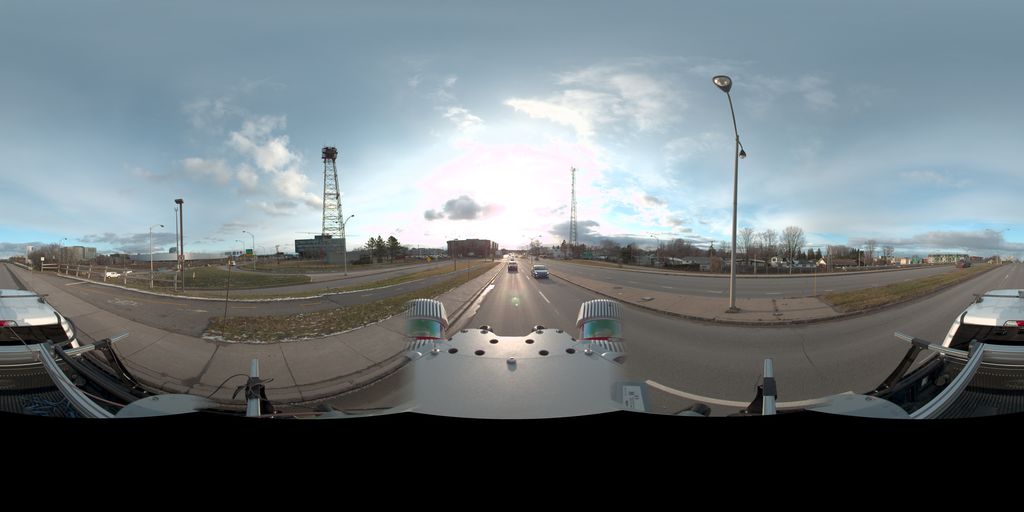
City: quebec_city